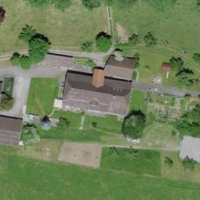
EUNIS habitat code: 55
Species observed at this site:
Certhia brachydactyla
Corvus corone
Anthus trivialis
Cyanistes caeruleus
Lophophanes cristatus
Leonurus cardiaca
Chloris chloris
Dendrocopos major
Passer domesticus
Fringilla coelebs
Aegithalos caudatus
Buteo buteo
Sylvia atricapilla
Strix aluco
Carduelis carduelis
Muscicapa striata
Turdus merula
Columba palumbus
Phylloscopus collybita
Poecile palustris
Parus major
Erithacus rubecula
Hirundo rustica
Phoenicurus ochruros
Garrulus glandarius
Falco tinnunculus
Picus viridis
Ficedula hypoleuca
Periparus ater